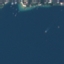
Land use / land cover: SeaLake